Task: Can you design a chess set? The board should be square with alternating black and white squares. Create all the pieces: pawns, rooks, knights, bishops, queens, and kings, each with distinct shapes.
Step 5405:
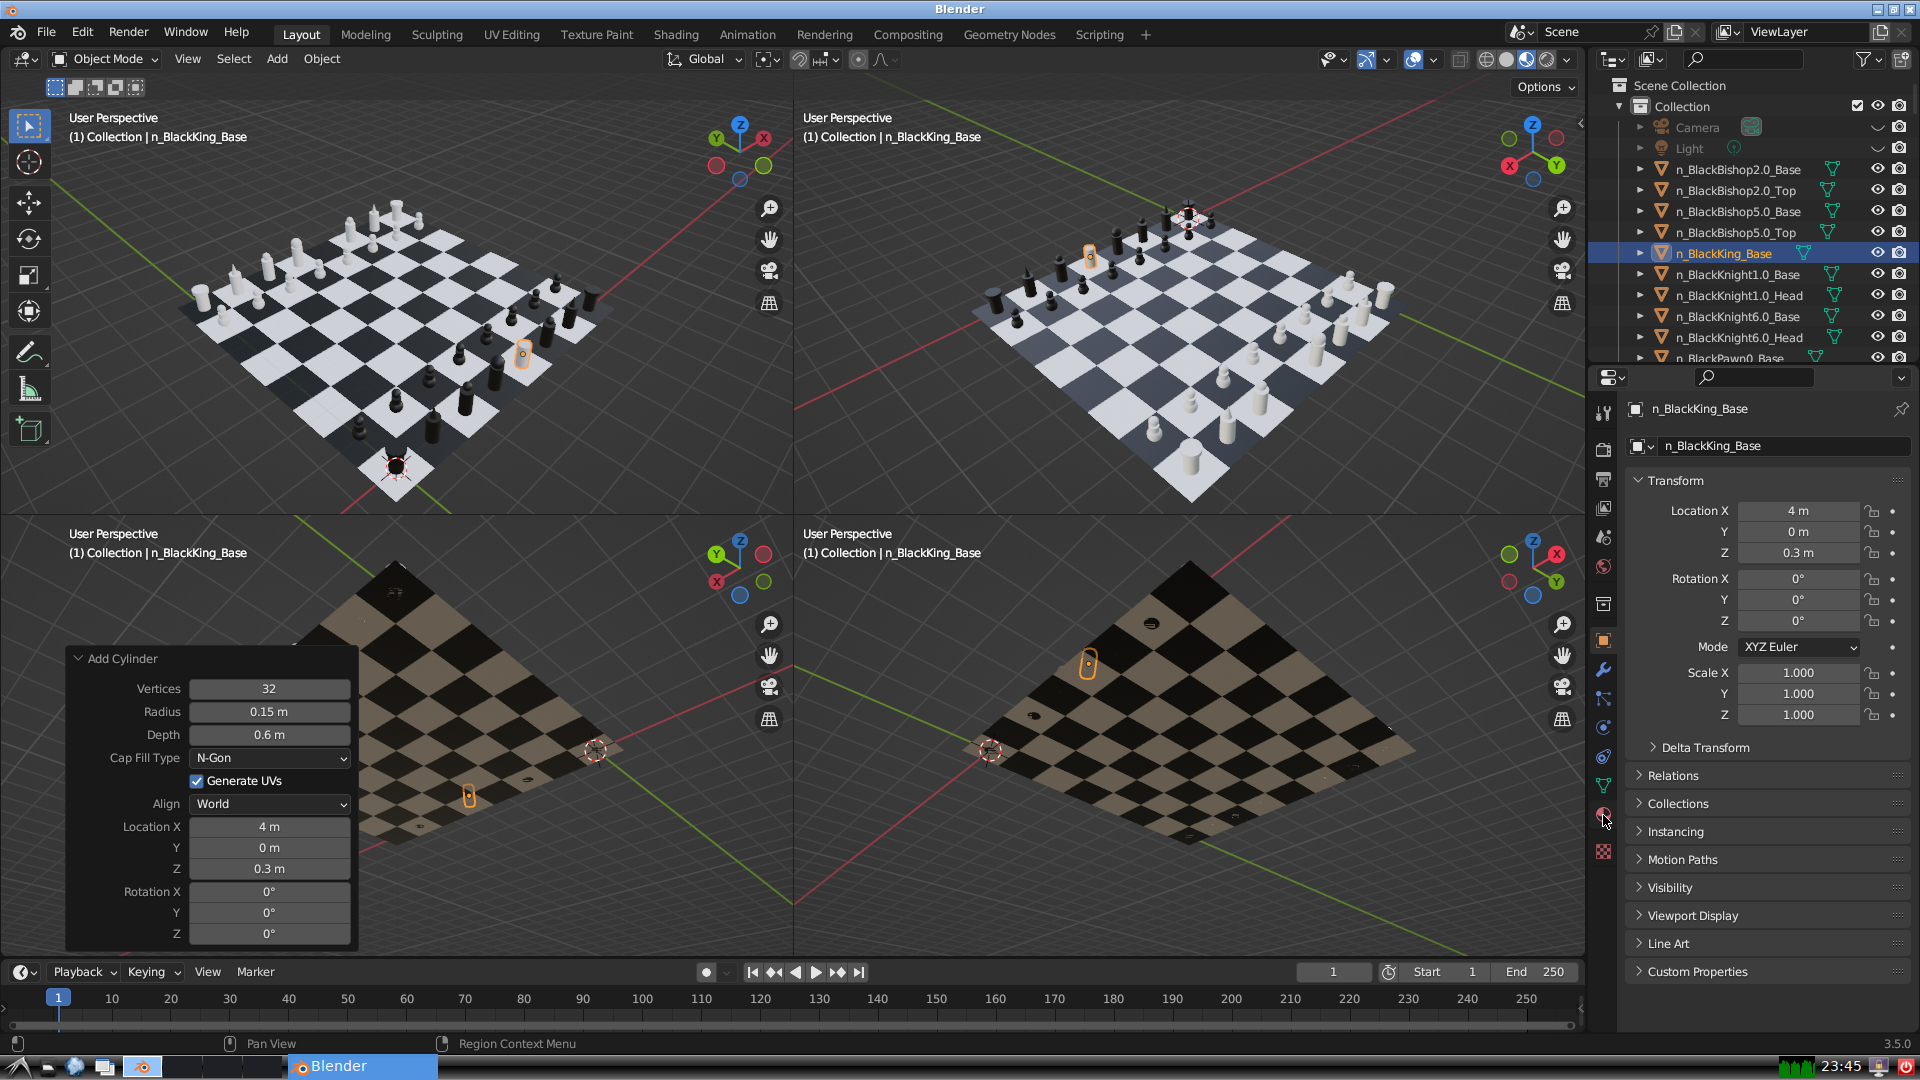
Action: click: no